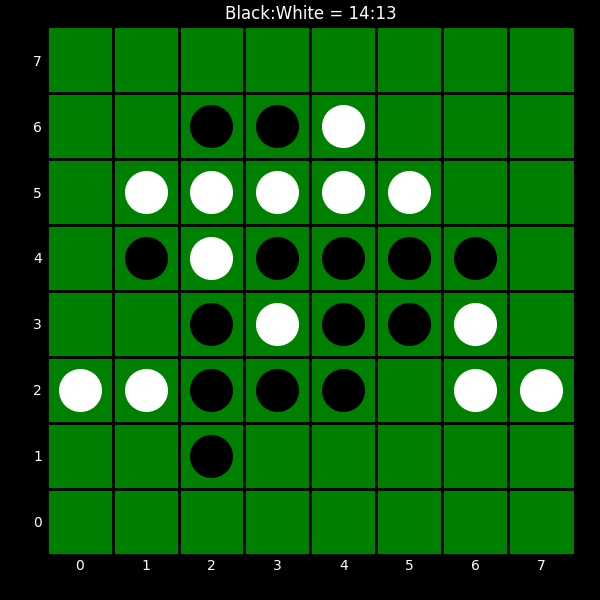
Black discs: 14
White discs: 13